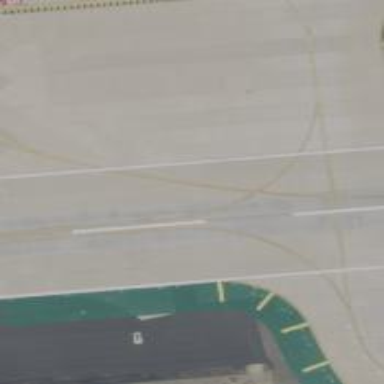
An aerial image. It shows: Image of taxiway at airport.